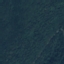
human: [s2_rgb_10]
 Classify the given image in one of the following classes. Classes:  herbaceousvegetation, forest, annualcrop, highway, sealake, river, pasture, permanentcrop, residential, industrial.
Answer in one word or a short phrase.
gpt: Forest